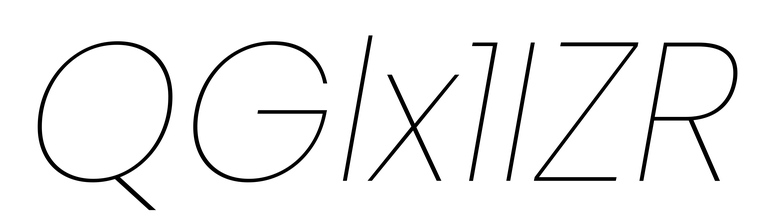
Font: Poppins-ThinItalic